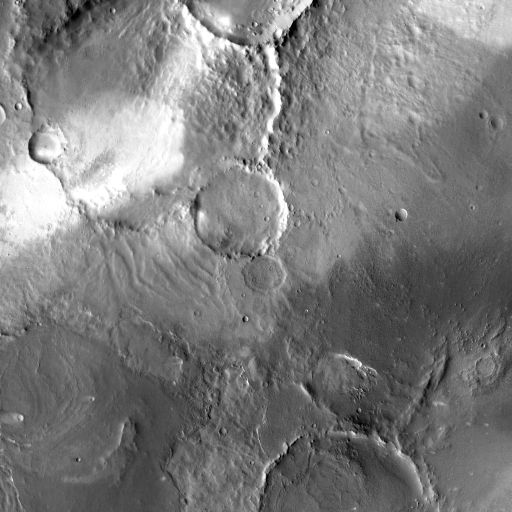
Crater classes present: Background, Other, Buried, Secondary